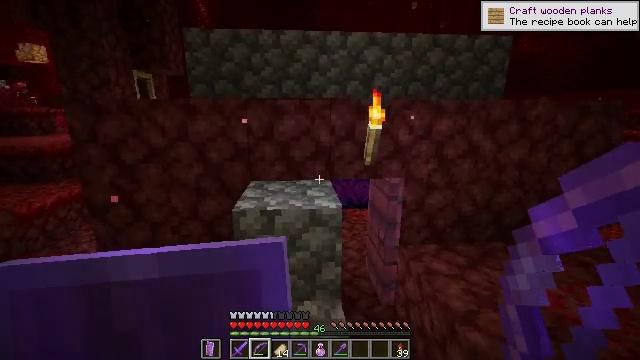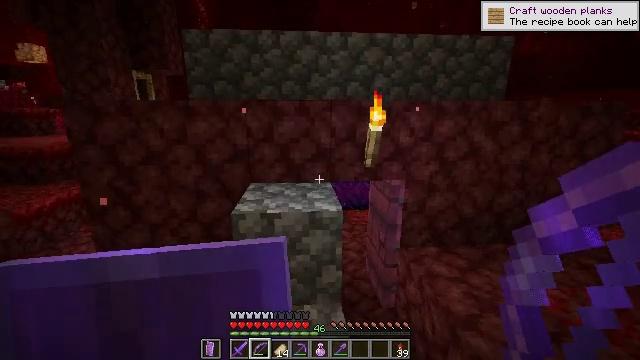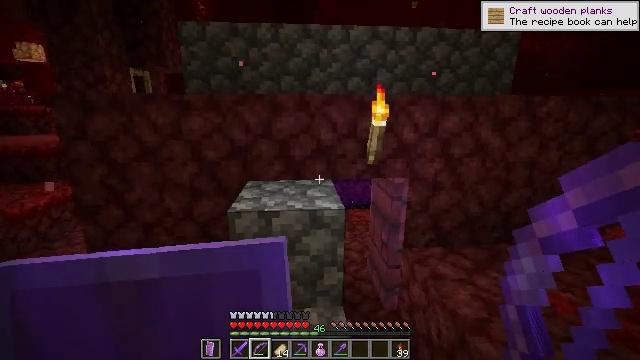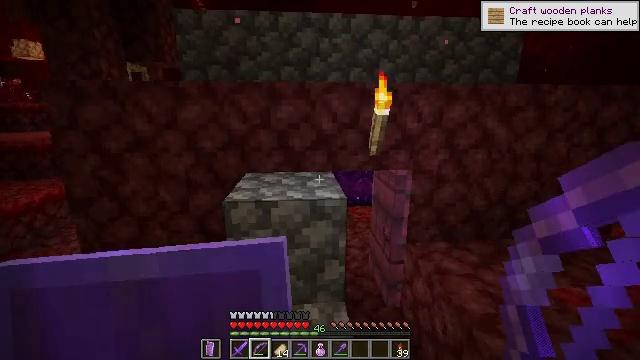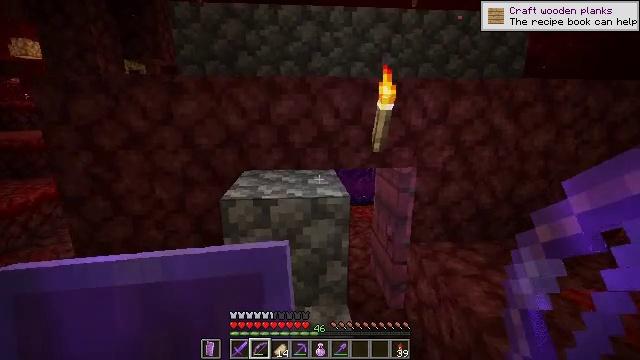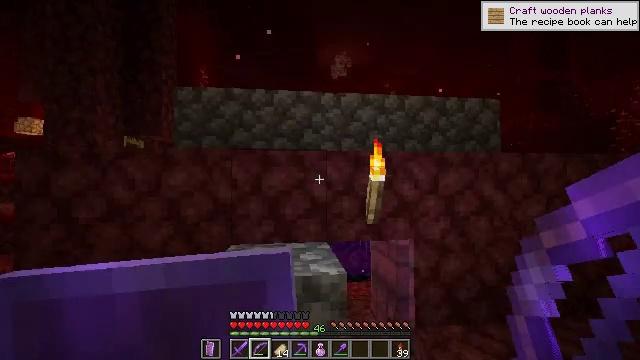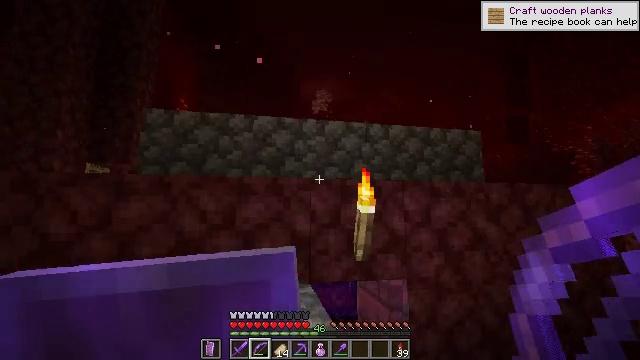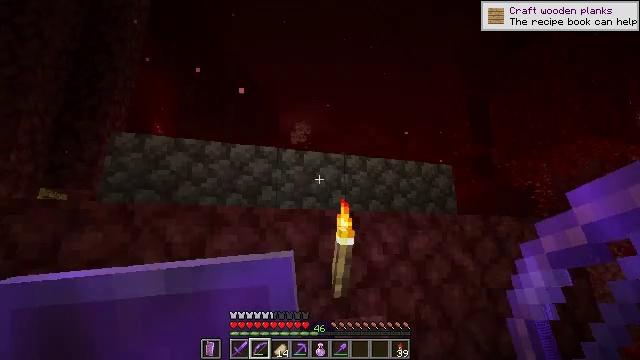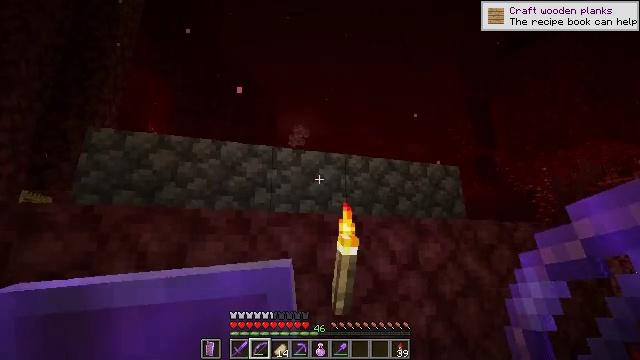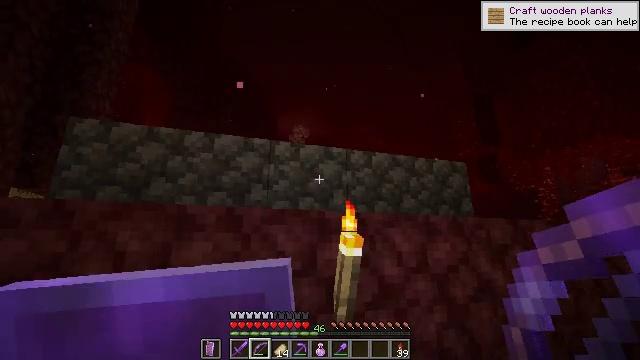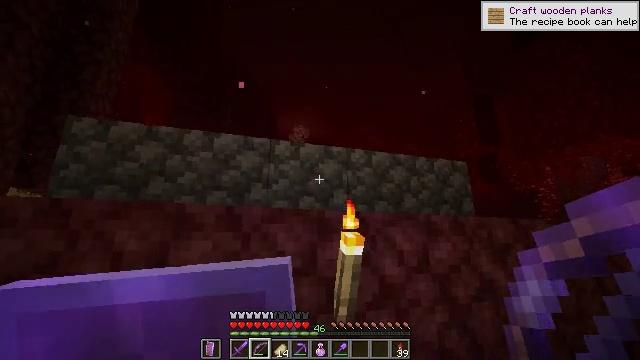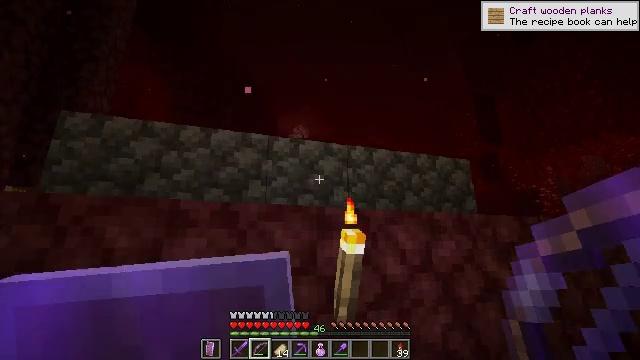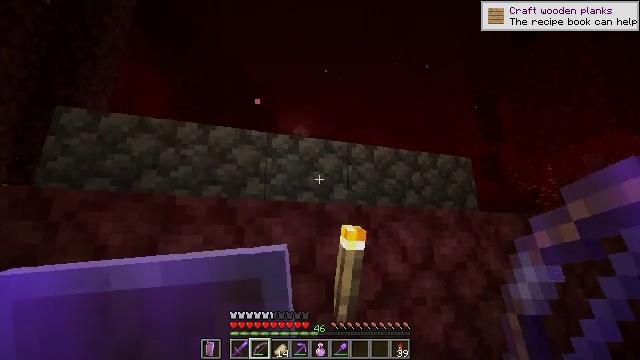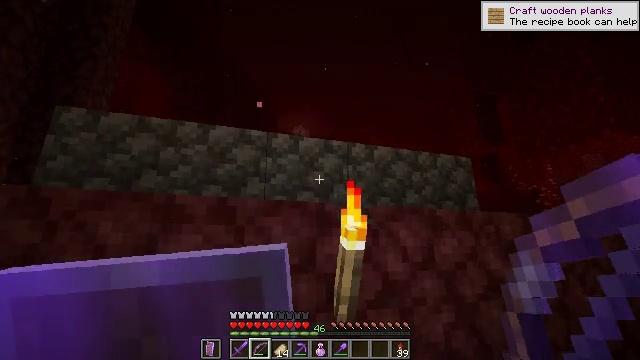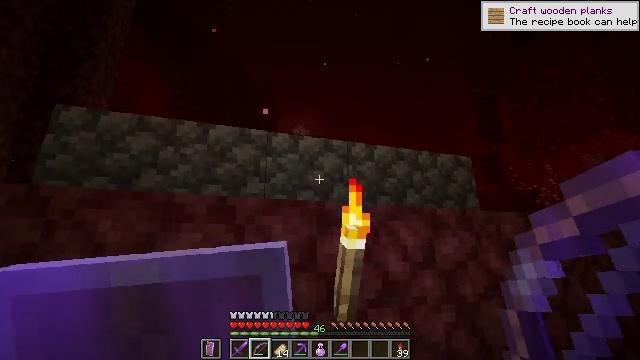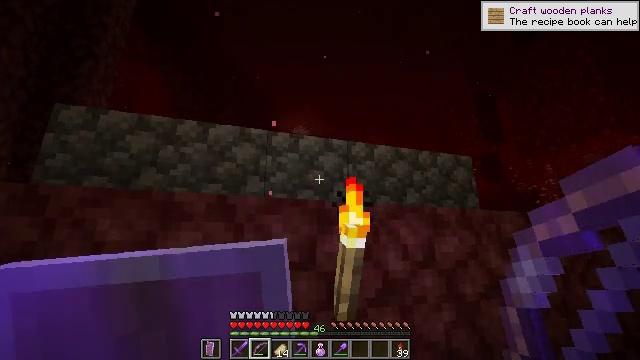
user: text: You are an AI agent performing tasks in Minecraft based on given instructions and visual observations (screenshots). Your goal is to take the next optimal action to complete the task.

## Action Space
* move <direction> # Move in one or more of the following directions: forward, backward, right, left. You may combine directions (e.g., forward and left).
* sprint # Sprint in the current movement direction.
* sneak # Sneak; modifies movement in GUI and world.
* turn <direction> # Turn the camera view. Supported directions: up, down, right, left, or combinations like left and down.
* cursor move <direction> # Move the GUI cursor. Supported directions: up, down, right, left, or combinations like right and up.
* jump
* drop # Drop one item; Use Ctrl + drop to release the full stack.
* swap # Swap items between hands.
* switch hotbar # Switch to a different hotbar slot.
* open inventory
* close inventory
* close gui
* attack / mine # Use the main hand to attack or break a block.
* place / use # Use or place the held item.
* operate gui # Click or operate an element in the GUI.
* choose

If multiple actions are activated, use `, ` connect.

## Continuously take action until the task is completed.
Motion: motion action
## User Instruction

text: craft item air
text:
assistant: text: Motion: move forward, jump
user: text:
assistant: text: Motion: move forward
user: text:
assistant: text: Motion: move forward
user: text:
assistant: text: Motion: move forward
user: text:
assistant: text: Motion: move forward, turn right and up
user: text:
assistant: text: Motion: move forward, turn right and up
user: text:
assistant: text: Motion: move forward, turn right and up
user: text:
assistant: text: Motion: move forward, turn up
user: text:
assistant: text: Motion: no_op
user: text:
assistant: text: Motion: no_op
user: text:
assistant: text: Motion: no_op
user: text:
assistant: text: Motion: no_op
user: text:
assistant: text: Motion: no_op
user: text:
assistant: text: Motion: no_op
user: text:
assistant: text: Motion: no_op
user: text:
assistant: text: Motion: no_op
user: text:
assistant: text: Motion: turn right and down
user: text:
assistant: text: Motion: turn right and down
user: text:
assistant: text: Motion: turn right and down
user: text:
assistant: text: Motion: turn right and down
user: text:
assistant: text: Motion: turn right
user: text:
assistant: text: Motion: turn right and down
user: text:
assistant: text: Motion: turn right and down
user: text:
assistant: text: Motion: move forward, turn right
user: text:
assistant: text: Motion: move forward
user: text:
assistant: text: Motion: move forward
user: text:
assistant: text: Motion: move forward, jump
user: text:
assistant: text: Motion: move forward, jump
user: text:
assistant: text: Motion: move forward, jump
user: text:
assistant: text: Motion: move forward